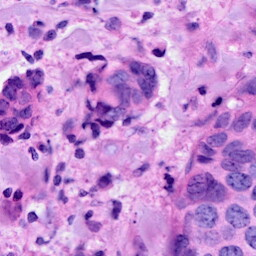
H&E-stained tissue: Breast